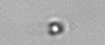
Label: nanoplankton_mix